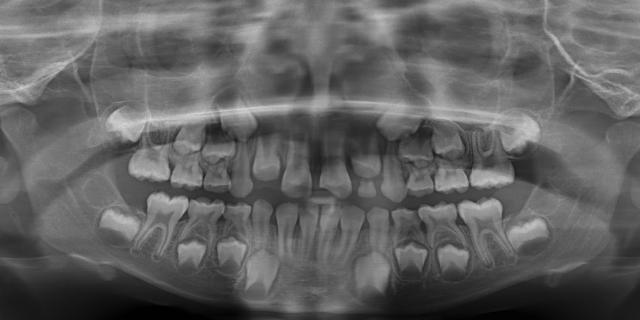
adult